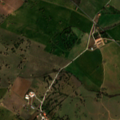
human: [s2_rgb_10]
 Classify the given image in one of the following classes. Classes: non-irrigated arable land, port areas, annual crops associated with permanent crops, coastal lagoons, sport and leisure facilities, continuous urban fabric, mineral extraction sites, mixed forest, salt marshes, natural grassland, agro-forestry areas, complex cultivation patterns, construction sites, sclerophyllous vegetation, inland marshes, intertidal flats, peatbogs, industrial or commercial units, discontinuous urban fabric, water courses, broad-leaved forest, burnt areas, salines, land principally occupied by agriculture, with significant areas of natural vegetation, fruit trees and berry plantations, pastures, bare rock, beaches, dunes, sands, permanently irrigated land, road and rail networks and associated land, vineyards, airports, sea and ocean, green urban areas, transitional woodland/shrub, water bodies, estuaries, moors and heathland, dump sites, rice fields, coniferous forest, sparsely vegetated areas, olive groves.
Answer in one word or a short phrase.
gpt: non-irrigated arable land, olive groves, agro-forestry areas